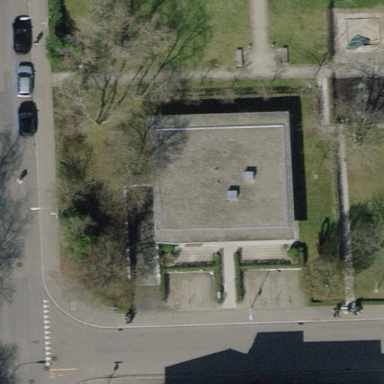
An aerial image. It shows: Flat-roofed commercial building.